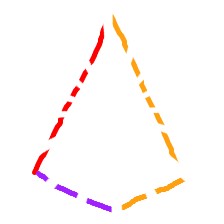
Shape: kite